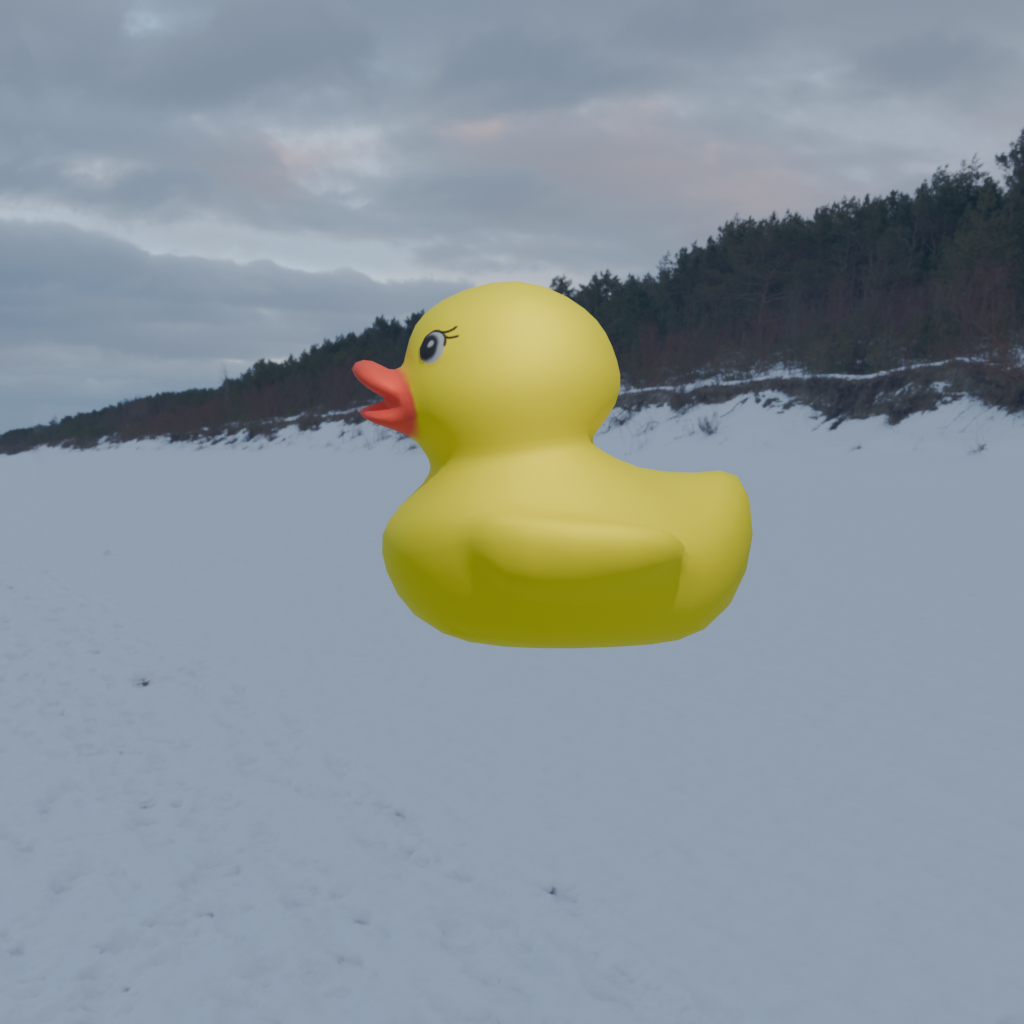
an image of a yellow rubber duck seen from <left> in a snow-covered beach with a cloudy winter sky.